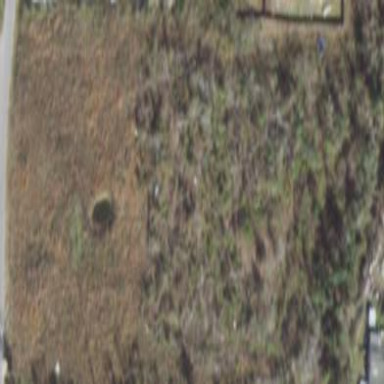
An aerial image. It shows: Mixed leaf woodland.